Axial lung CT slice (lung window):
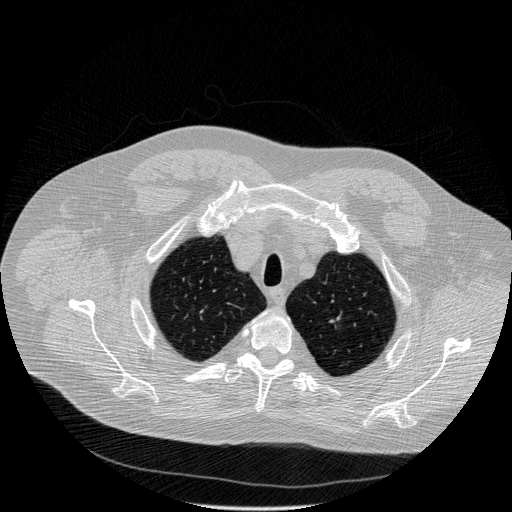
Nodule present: no